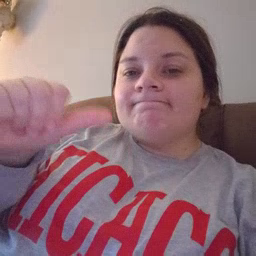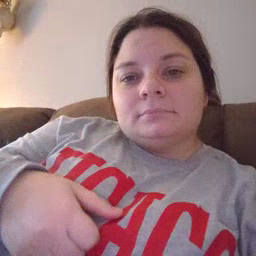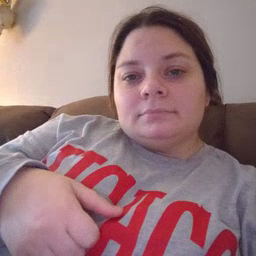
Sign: not